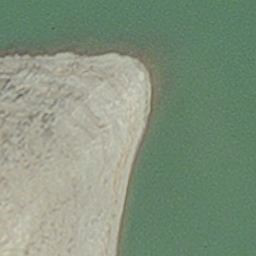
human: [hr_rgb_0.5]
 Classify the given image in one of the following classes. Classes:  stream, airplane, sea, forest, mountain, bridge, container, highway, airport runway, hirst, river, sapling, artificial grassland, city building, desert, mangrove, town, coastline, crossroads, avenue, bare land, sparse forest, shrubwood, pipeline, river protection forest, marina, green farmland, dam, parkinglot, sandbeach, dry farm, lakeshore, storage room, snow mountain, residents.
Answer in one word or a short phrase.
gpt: hirst